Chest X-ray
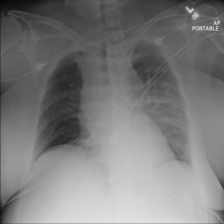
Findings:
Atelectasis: negative
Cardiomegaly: negative
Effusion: negative
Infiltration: negative
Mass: negative
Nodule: negative
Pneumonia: negative
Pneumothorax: negative
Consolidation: negative
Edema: negative
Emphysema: negative
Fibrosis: negative
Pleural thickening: negative
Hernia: negative